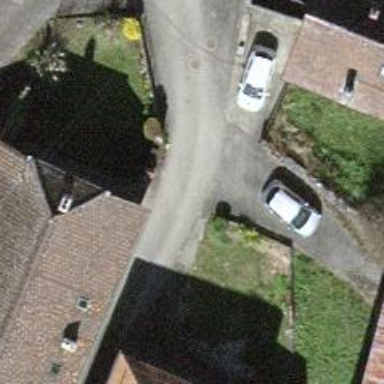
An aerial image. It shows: Alley classified as service road.